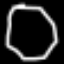
Label: octagon